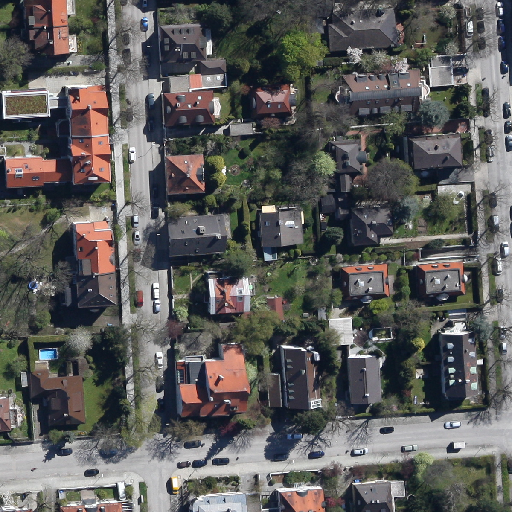
Referring expression: light-duty vehicle driving on the road